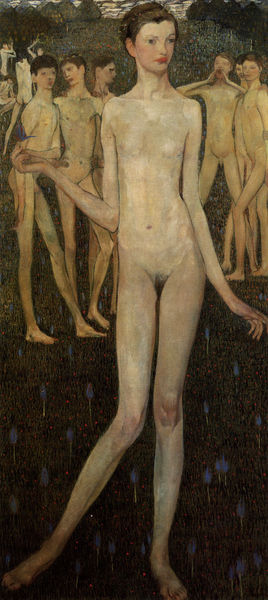
Titel: Adolescentia
Künstler: Elena Luksch-Makowsky
Standort: Wien
Institution: Österreichische Galerie
Schlagwörter: körper, nackt, mädchen, frisur, porträt, schlank, beine, bein, jungen, jugendstil, knie, scham, klimt, hodler